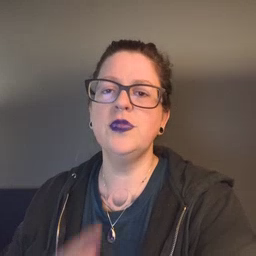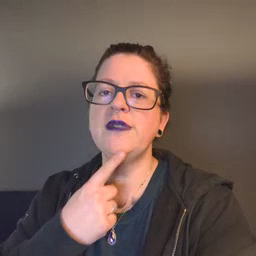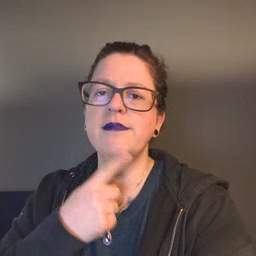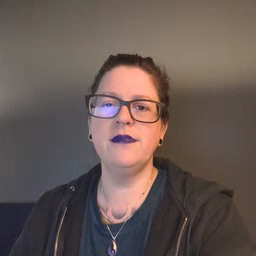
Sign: chin